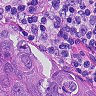
Metastatic tissue present: yes